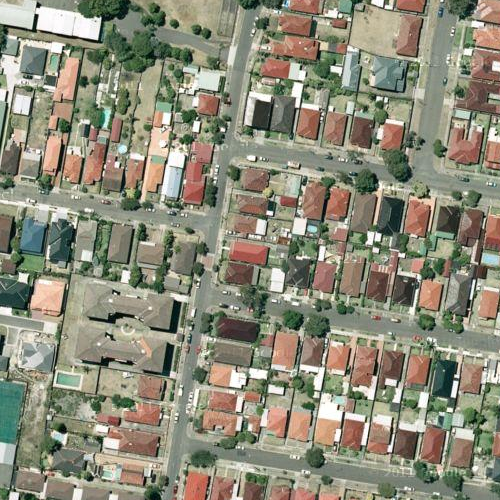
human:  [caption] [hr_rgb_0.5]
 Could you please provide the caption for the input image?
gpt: There are lots of houses with different colours of roofs in the residentail area .

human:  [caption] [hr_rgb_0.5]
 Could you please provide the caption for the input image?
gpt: A residential area with many houses arranged neatly and divided by some roads .

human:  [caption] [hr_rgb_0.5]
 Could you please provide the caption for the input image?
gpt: There are many houses arranged neatly and divided into rectangles by some roads .

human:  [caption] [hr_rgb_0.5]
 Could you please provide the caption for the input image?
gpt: Many houses arranged neatly in the residentail area and divided into rectangles by some roads .

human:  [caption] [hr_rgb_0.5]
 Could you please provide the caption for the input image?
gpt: A residential area with many houses divided into rectangles by some roads .